Question: I have this html:
'''
<div id="details">
In the meantime,
<a href="http://www.twitter.com/iDreamStill" target="_blank"><img src="http://twitter-badges.s3.amazonaws.com/follow_me-c.png" alt="Follow iDreamStill on Twitter"/></a>
or
<a href="http://twitter.com/share" class="twitter-share-button" data-text="DreamStill, a social music platform, is launching soon! Check it out!" data-count="none" data-via="iDreamStill" data-related="JustinMeltzer:Founder">Tweet</a>
<script type="text/javascript" src="http://platform.twitter.com/widgets.js"></script> us.
</div>
'''
The result is this:

How do I get the text and buttons all centered vertically?
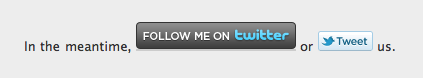
Answer: Did you try 'vertical-align':
'''
#details img, #details iframe {
vertical-align: middle;
}
'''
### UPDATE
Adjustments as the badges had some special markup. See it in action - <URL>